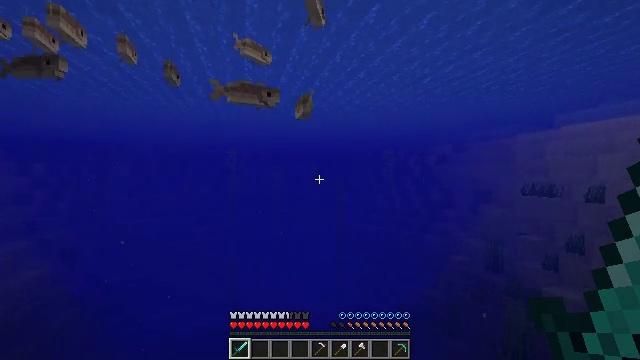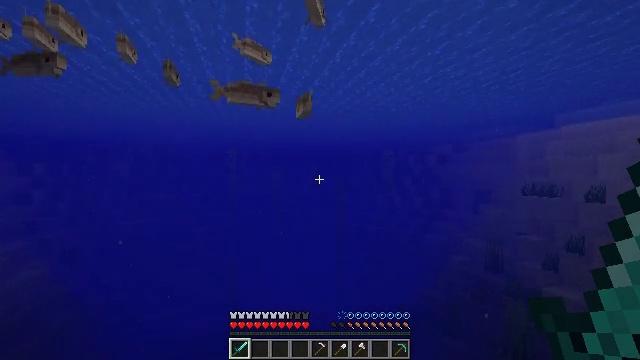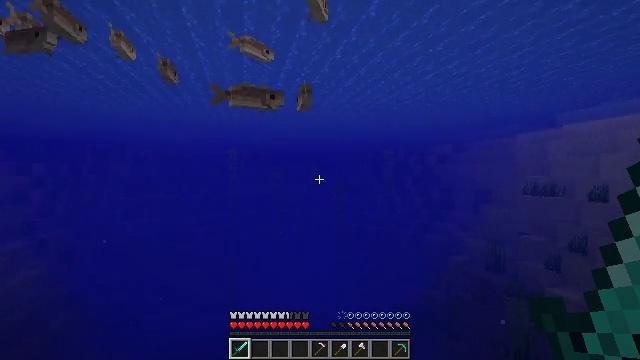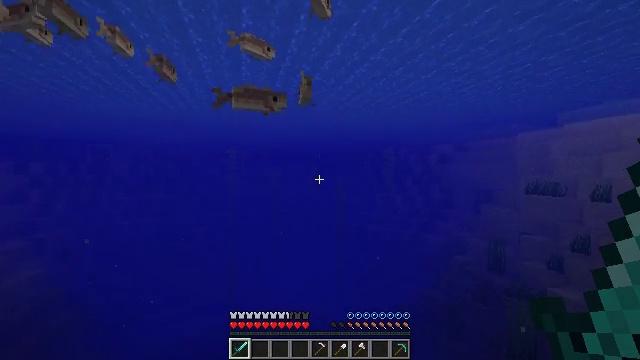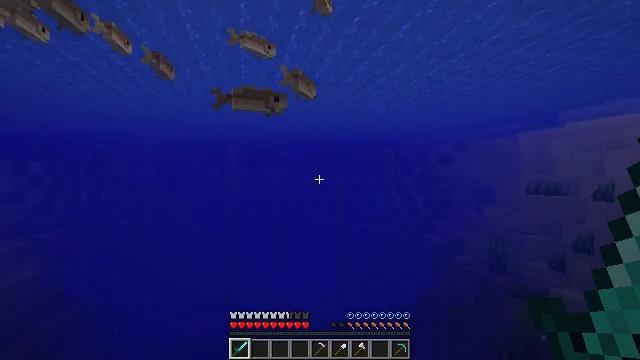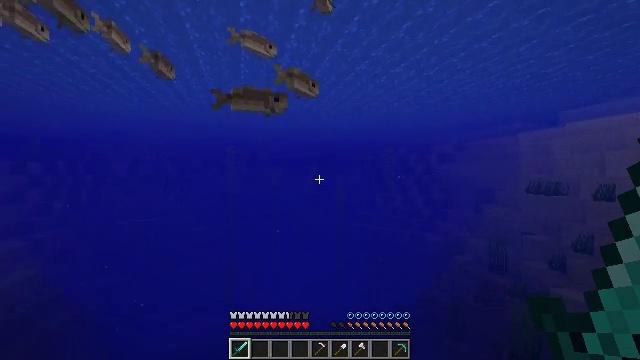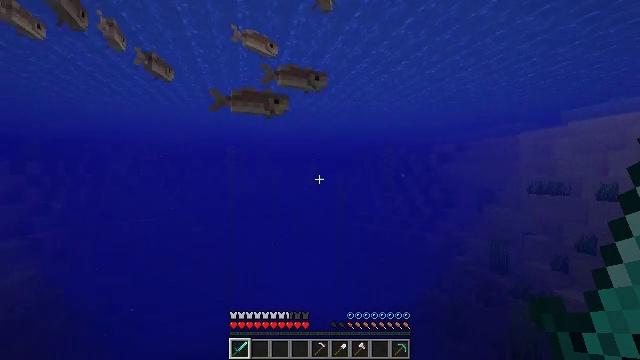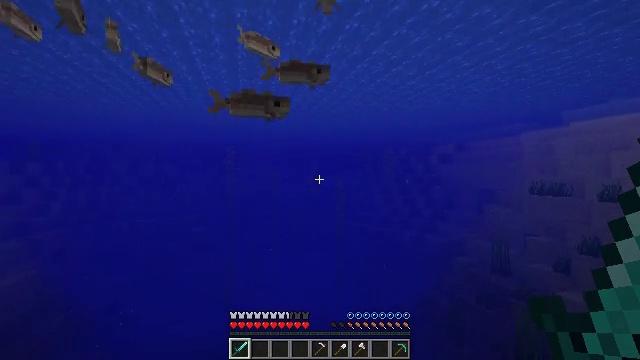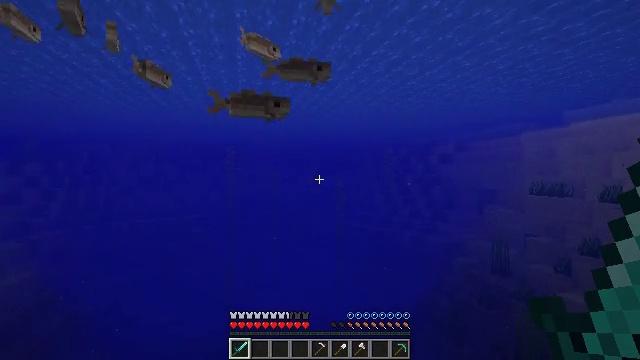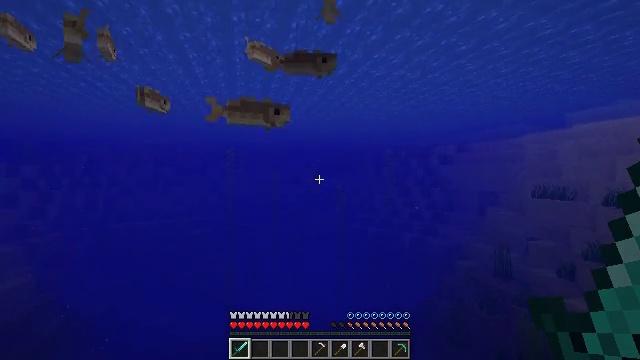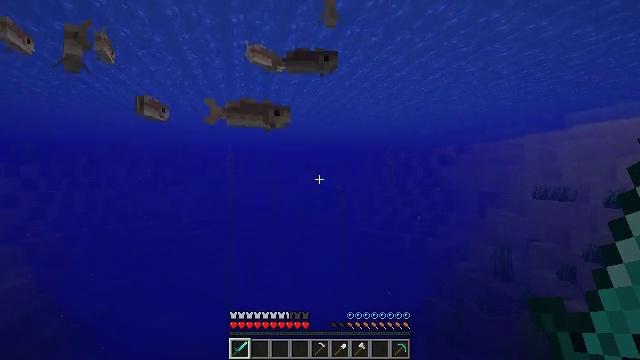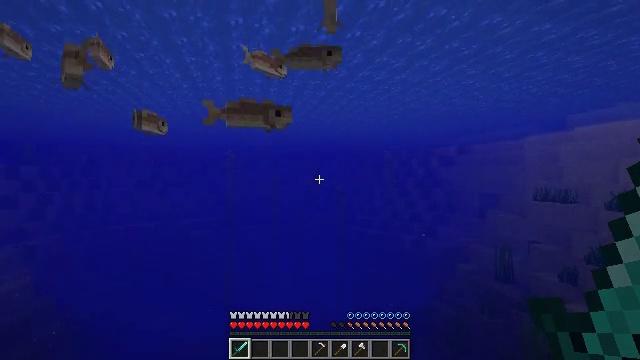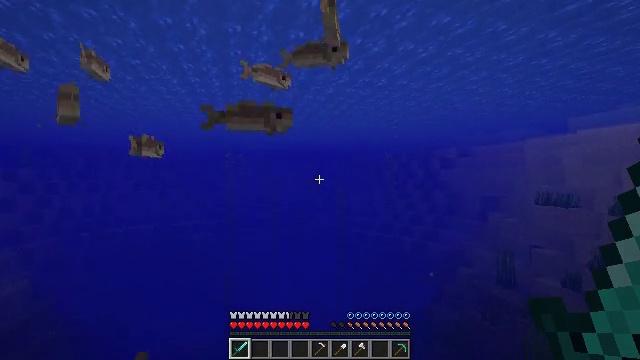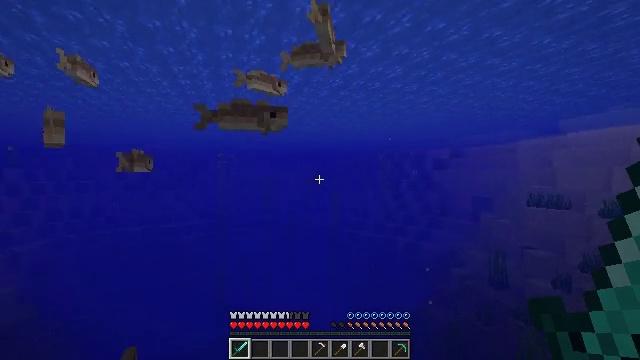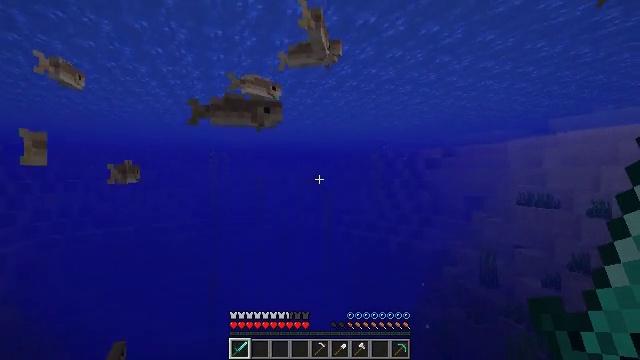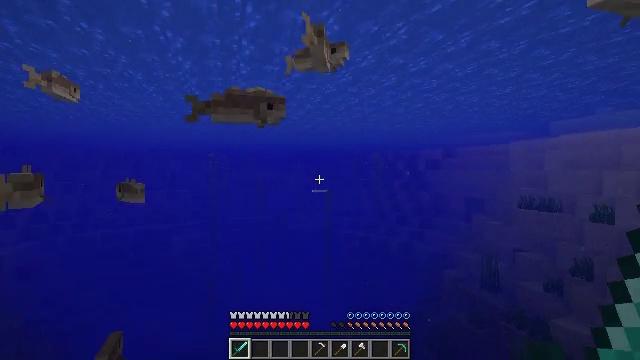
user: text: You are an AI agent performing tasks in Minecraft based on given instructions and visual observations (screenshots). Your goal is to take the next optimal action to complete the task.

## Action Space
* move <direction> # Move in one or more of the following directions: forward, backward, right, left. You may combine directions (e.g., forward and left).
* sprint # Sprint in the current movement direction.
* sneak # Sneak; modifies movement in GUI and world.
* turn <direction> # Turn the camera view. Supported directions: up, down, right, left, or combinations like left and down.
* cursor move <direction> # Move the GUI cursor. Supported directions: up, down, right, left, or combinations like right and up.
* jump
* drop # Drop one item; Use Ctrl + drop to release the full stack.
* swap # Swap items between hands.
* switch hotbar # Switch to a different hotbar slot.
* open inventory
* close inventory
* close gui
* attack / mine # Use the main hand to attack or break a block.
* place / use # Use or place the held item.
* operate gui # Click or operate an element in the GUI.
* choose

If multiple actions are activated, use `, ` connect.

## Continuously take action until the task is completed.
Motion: motion action
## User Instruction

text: Catch and defeat a cod.
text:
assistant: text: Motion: move forward
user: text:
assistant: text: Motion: move forward
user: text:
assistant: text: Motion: move forward
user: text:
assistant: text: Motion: move forward
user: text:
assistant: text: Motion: move forward
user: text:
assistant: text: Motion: move forward, jump
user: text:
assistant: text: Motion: move forward, jump
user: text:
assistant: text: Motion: move forward, jump
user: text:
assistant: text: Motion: move forward, jump
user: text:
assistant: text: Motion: move forward, jump
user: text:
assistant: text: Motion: move forward, jump
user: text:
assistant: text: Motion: move forward, jump
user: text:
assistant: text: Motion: move forward, turn right, jump
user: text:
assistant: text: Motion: move forward, turn right, jump
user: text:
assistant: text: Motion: move forward, attack / mine, jump
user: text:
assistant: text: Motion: move forward, attack / mine, jump
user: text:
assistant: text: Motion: move forward, attack / mine, jump
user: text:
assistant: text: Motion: move forward, turn left, jump
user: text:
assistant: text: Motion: move forward, turn left, jump
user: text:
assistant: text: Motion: move forward, turn left, jump
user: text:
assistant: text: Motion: move forward, turn up, jump
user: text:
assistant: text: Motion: move forward, turn up, jump
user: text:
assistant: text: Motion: move forward, jump
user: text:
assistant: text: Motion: move forward, jump
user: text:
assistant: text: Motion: move forward, jump
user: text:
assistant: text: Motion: move forward, attack / mine, jump
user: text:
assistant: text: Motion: move forward, attack / mine, jump
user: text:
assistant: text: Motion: move forward, turn down, attack / mine, jump
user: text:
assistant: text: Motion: move forward, turn right and down, jump
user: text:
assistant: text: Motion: move forward, turn right and down, jump